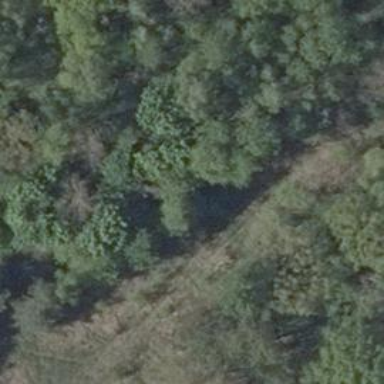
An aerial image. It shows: Hunting stand.